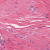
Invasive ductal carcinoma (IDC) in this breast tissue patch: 0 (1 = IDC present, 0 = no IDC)